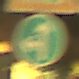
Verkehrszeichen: VorgeschriebeneFahrtrichtungGeradeausOderLinks
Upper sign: Arbeitsstelle
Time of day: Night
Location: Outdoor (Suburban)
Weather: Clear
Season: NotSpecified
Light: Artificial